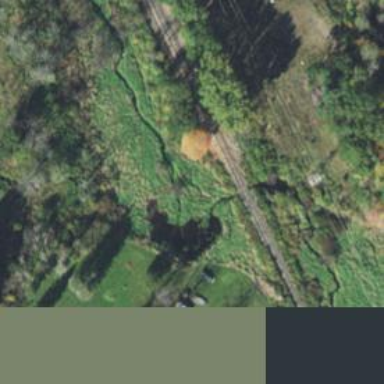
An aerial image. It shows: Culvert tunnel.